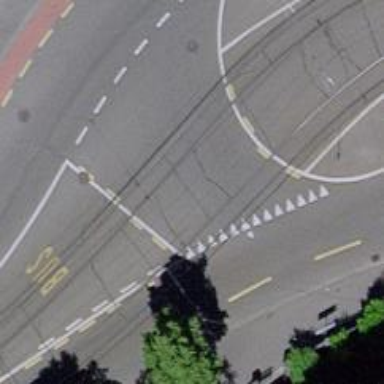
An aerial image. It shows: Tram level crossing on the railway.